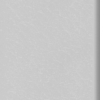
Label: not_dusty